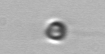
Label: flagellate